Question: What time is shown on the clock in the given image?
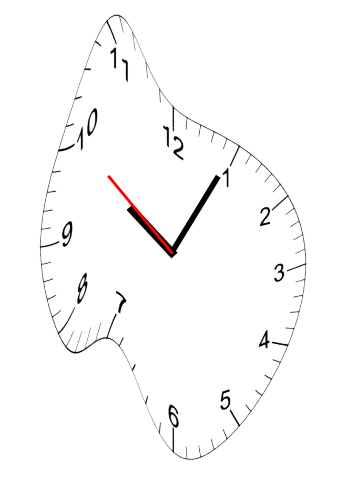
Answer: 10:04:51